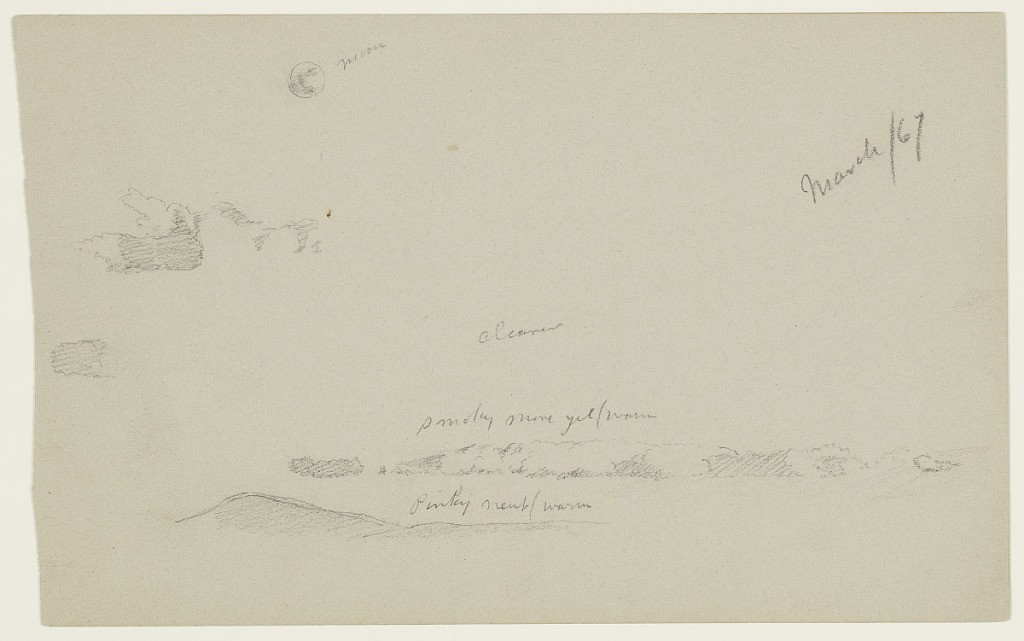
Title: Full Moon over Mountains, Hudson, New York
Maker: Frederic Edwin Church, American, 1826–1900
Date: March 1867
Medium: Graphite on gray wove paper
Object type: Drawing
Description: Landscape sketch showing a view of the full moon in a partly cloudy sky over a mountain ridge in the Hudson River Valley. At upper left, the full moon hangs in the sky above a puffy cloud at left. A portion of a mountain range with two overlapping slopes is visible along the lower margin. A long bank of puffy clouds hangs just above the ridge.